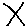
Label: line